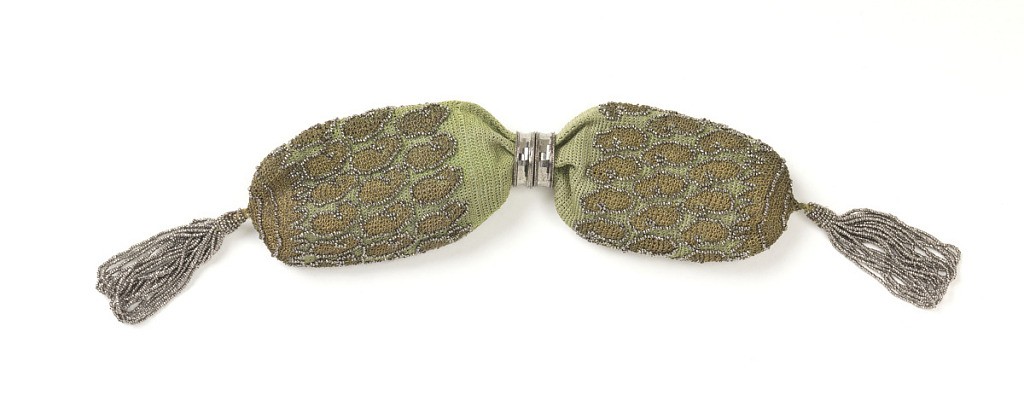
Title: Miser's purse
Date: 1840–70
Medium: silk, metal-wrapped silk core threads, metal beads and rings Technique: crochet Label: crocheted silk and metallic thread, metal beads and rings
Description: Crocheted net of pale green and gold-colored metal thread crocheted in cone shapes.  Cone shapes outlined in very small cut steel beads; fine steel bead tassels at each end.  Two steel rings control side closing.